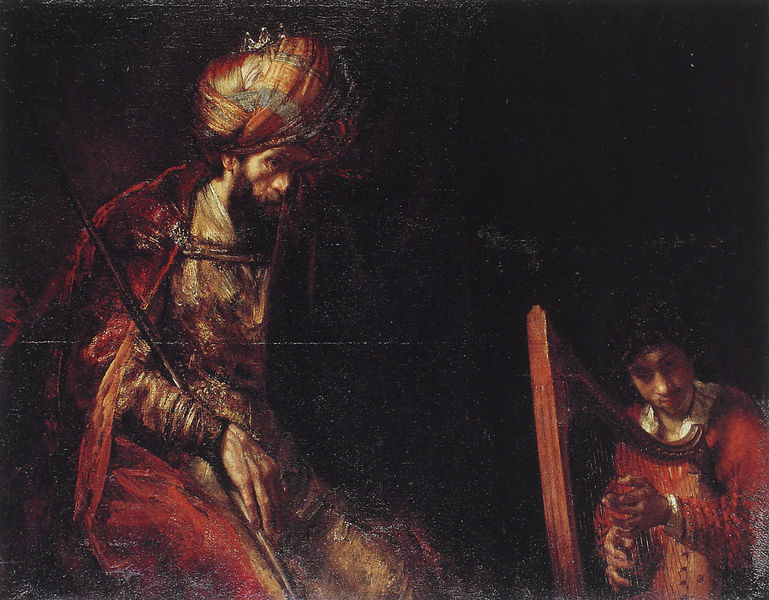
Titel: David spielt Harfe vor Saul
Künstler: Harmensz van Rijn Rembrandt
Institution: Den Haag, Mauritshuis
Schlagwörter: dunkel, gemälde, hand, mann, umhang, sitzen, braun, licht, männer, nase, orange, schwarz, blick, rot, tuch, bart, barock, diener, rembrandt, hände, auge, gewand, gold, mantel, stoff, musik, musiker, krone, stock, stab, spielen, junge, orient, orientalisch, scharz, jüngling, aufgestützt, reif, saiten, zupfen, harfe, david, turban, türkei, sultan, harve, beschädigt, türke, harfenspieler, tab, salomo, türban, harfenist, warm töne